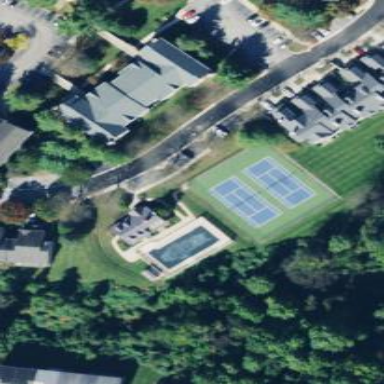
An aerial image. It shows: Tennis court on pitch designated for leisure land.